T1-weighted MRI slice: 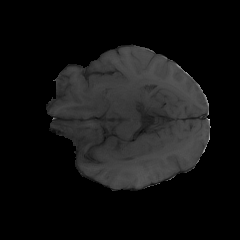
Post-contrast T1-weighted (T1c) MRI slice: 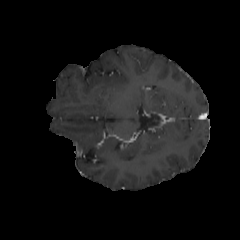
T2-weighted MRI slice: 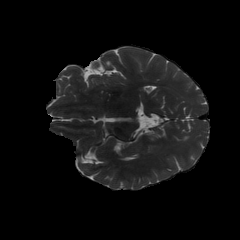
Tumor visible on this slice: no